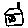
Label: house